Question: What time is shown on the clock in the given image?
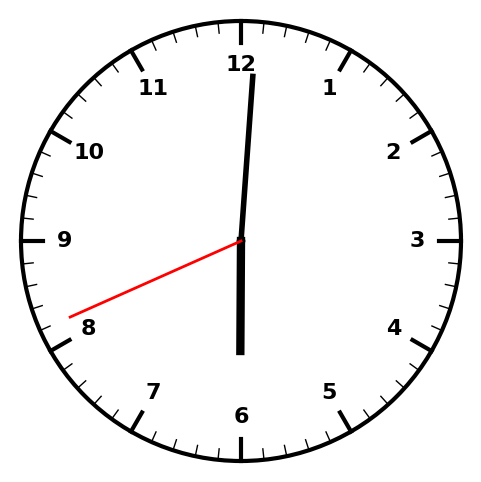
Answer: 06:00:41